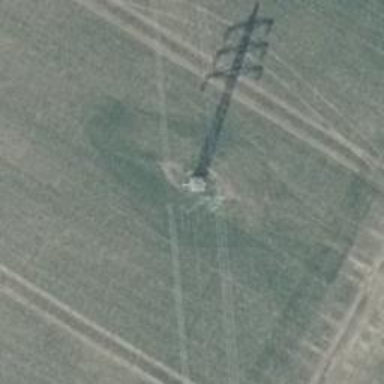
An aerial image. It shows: Power tower.